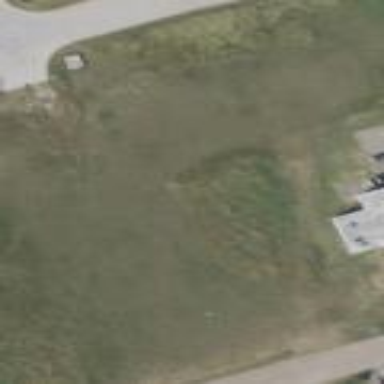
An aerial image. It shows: Grassy plot in green zone.